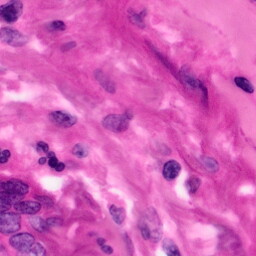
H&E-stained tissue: Pancreatic